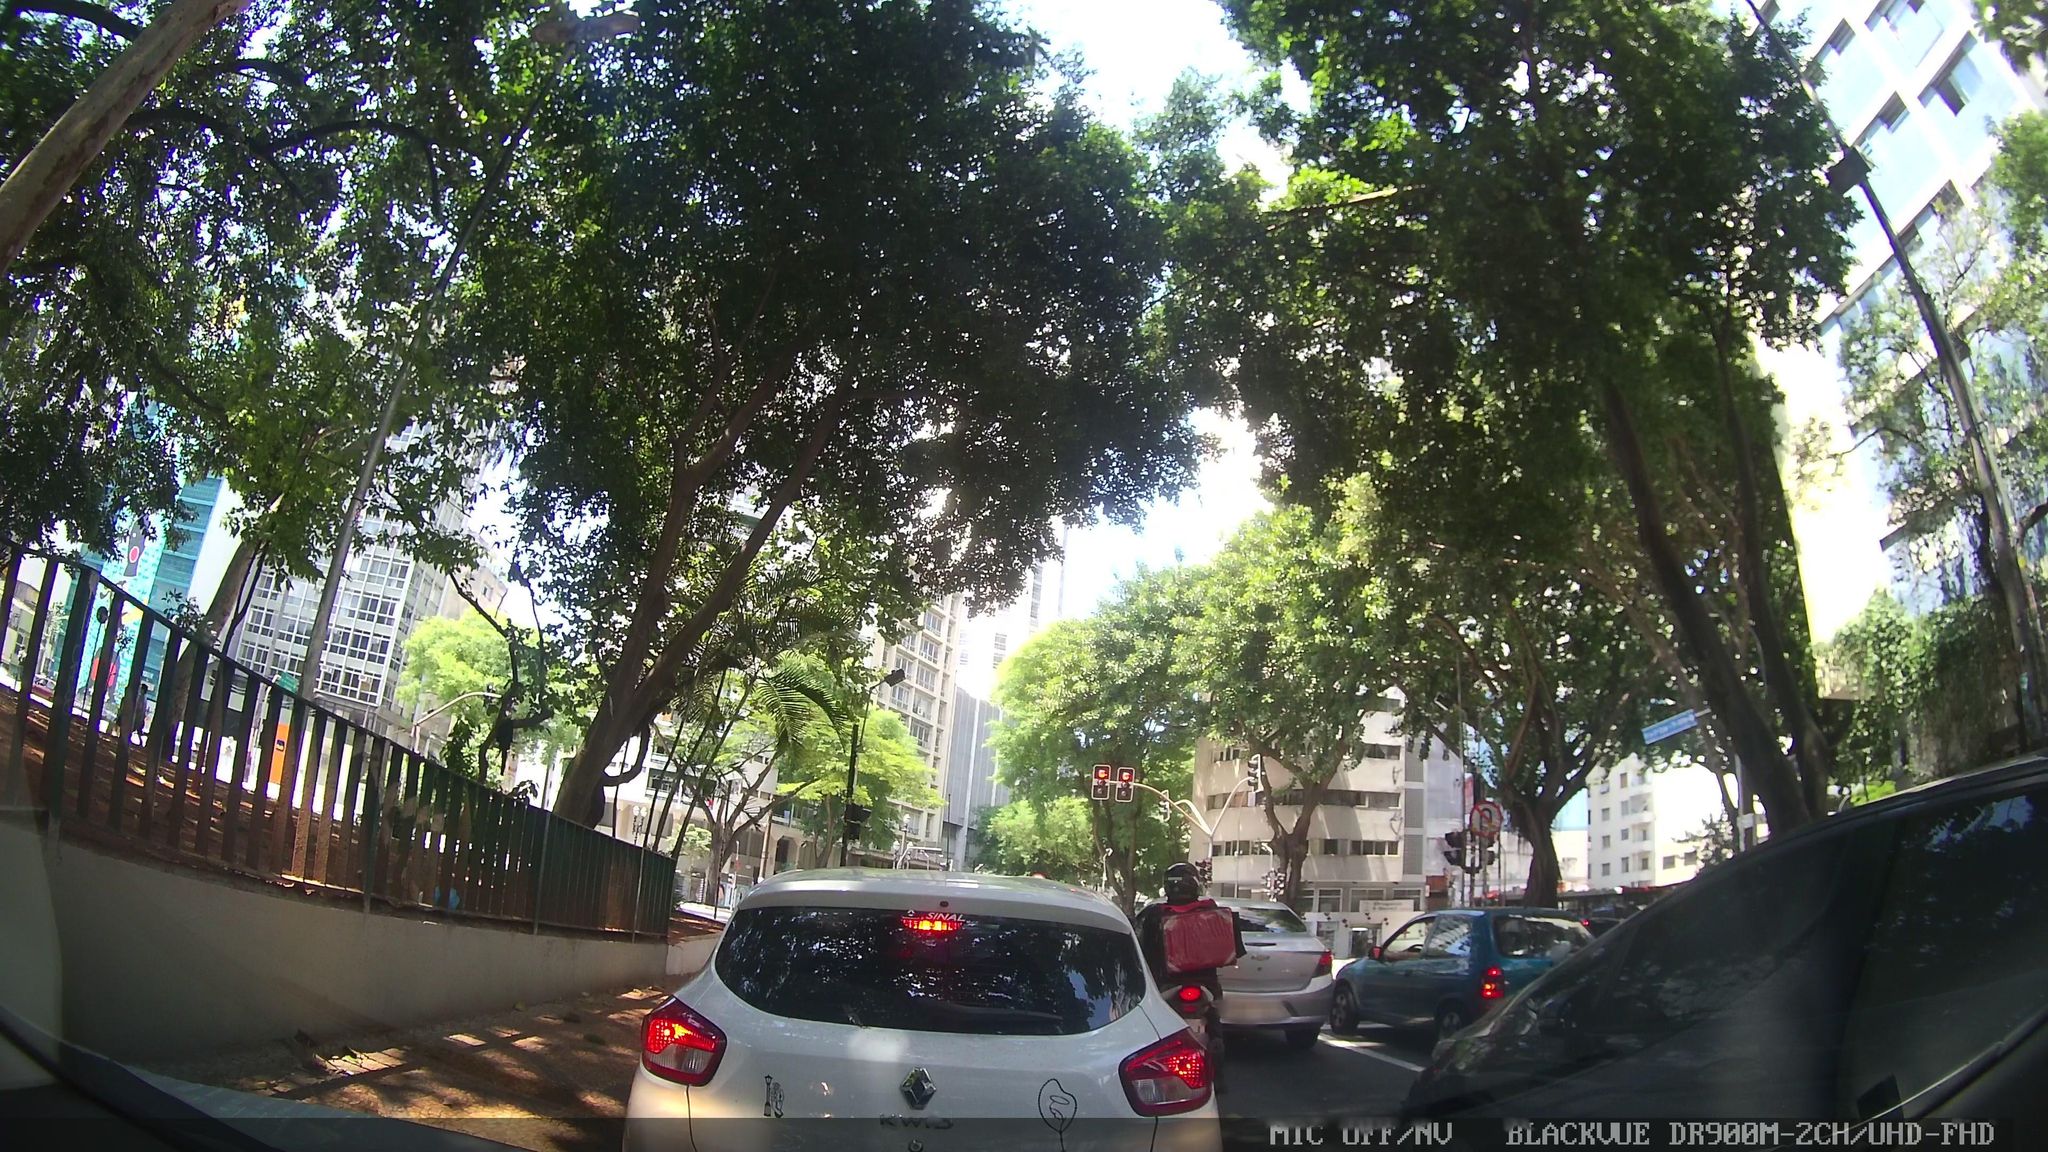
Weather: clear
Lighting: day
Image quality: good
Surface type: driving surface
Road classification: secondary_link
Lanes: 1
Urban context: urban centre
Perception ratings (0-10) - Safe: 5.05, Lively: 7.9, Beautiful: 7.71, Boring: 0.56, Depressing: 3.78, Wealthy: 6.9